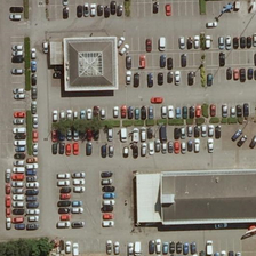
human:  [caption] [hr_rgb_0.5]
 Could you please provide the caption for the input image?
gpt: residential areas beyond the dark green trees parked.

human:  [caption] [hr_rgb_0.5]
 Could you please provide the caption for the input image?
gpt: Dark green wood parking lot other than the parking lot.

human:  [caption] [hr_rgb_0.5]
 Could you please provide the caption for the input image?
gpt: residenti al areas as well as parking of dark green trees.

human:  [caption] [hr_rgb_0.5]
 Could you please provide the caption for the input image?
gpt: Residential areas except for dark green parking.

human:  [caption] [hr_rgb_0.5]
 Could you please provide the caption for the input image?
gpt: residenti al areas as well as parking of dark green trees.